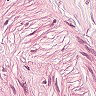
Metastatic tissue present: yes